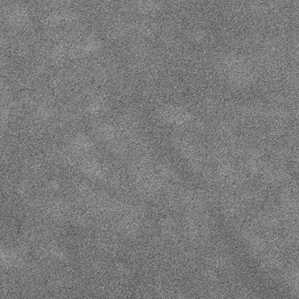
Label: frost